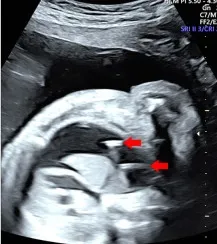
Prenatal ultrasound screening and postnatal chest radiography. (A) The ultrasound examination identified reaccumulated pleural effusion and clearly visualized the entire double-pigtail shunt (red arrows) located within the fetal chest, while the intra-amniotic segment remained invisible.
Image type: radiology (mri)